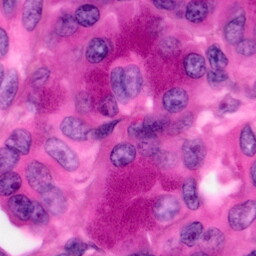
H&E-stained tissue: Pancreatic